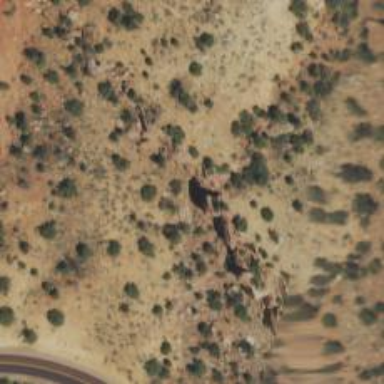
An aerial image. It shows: Cliff in nature.